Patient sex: F
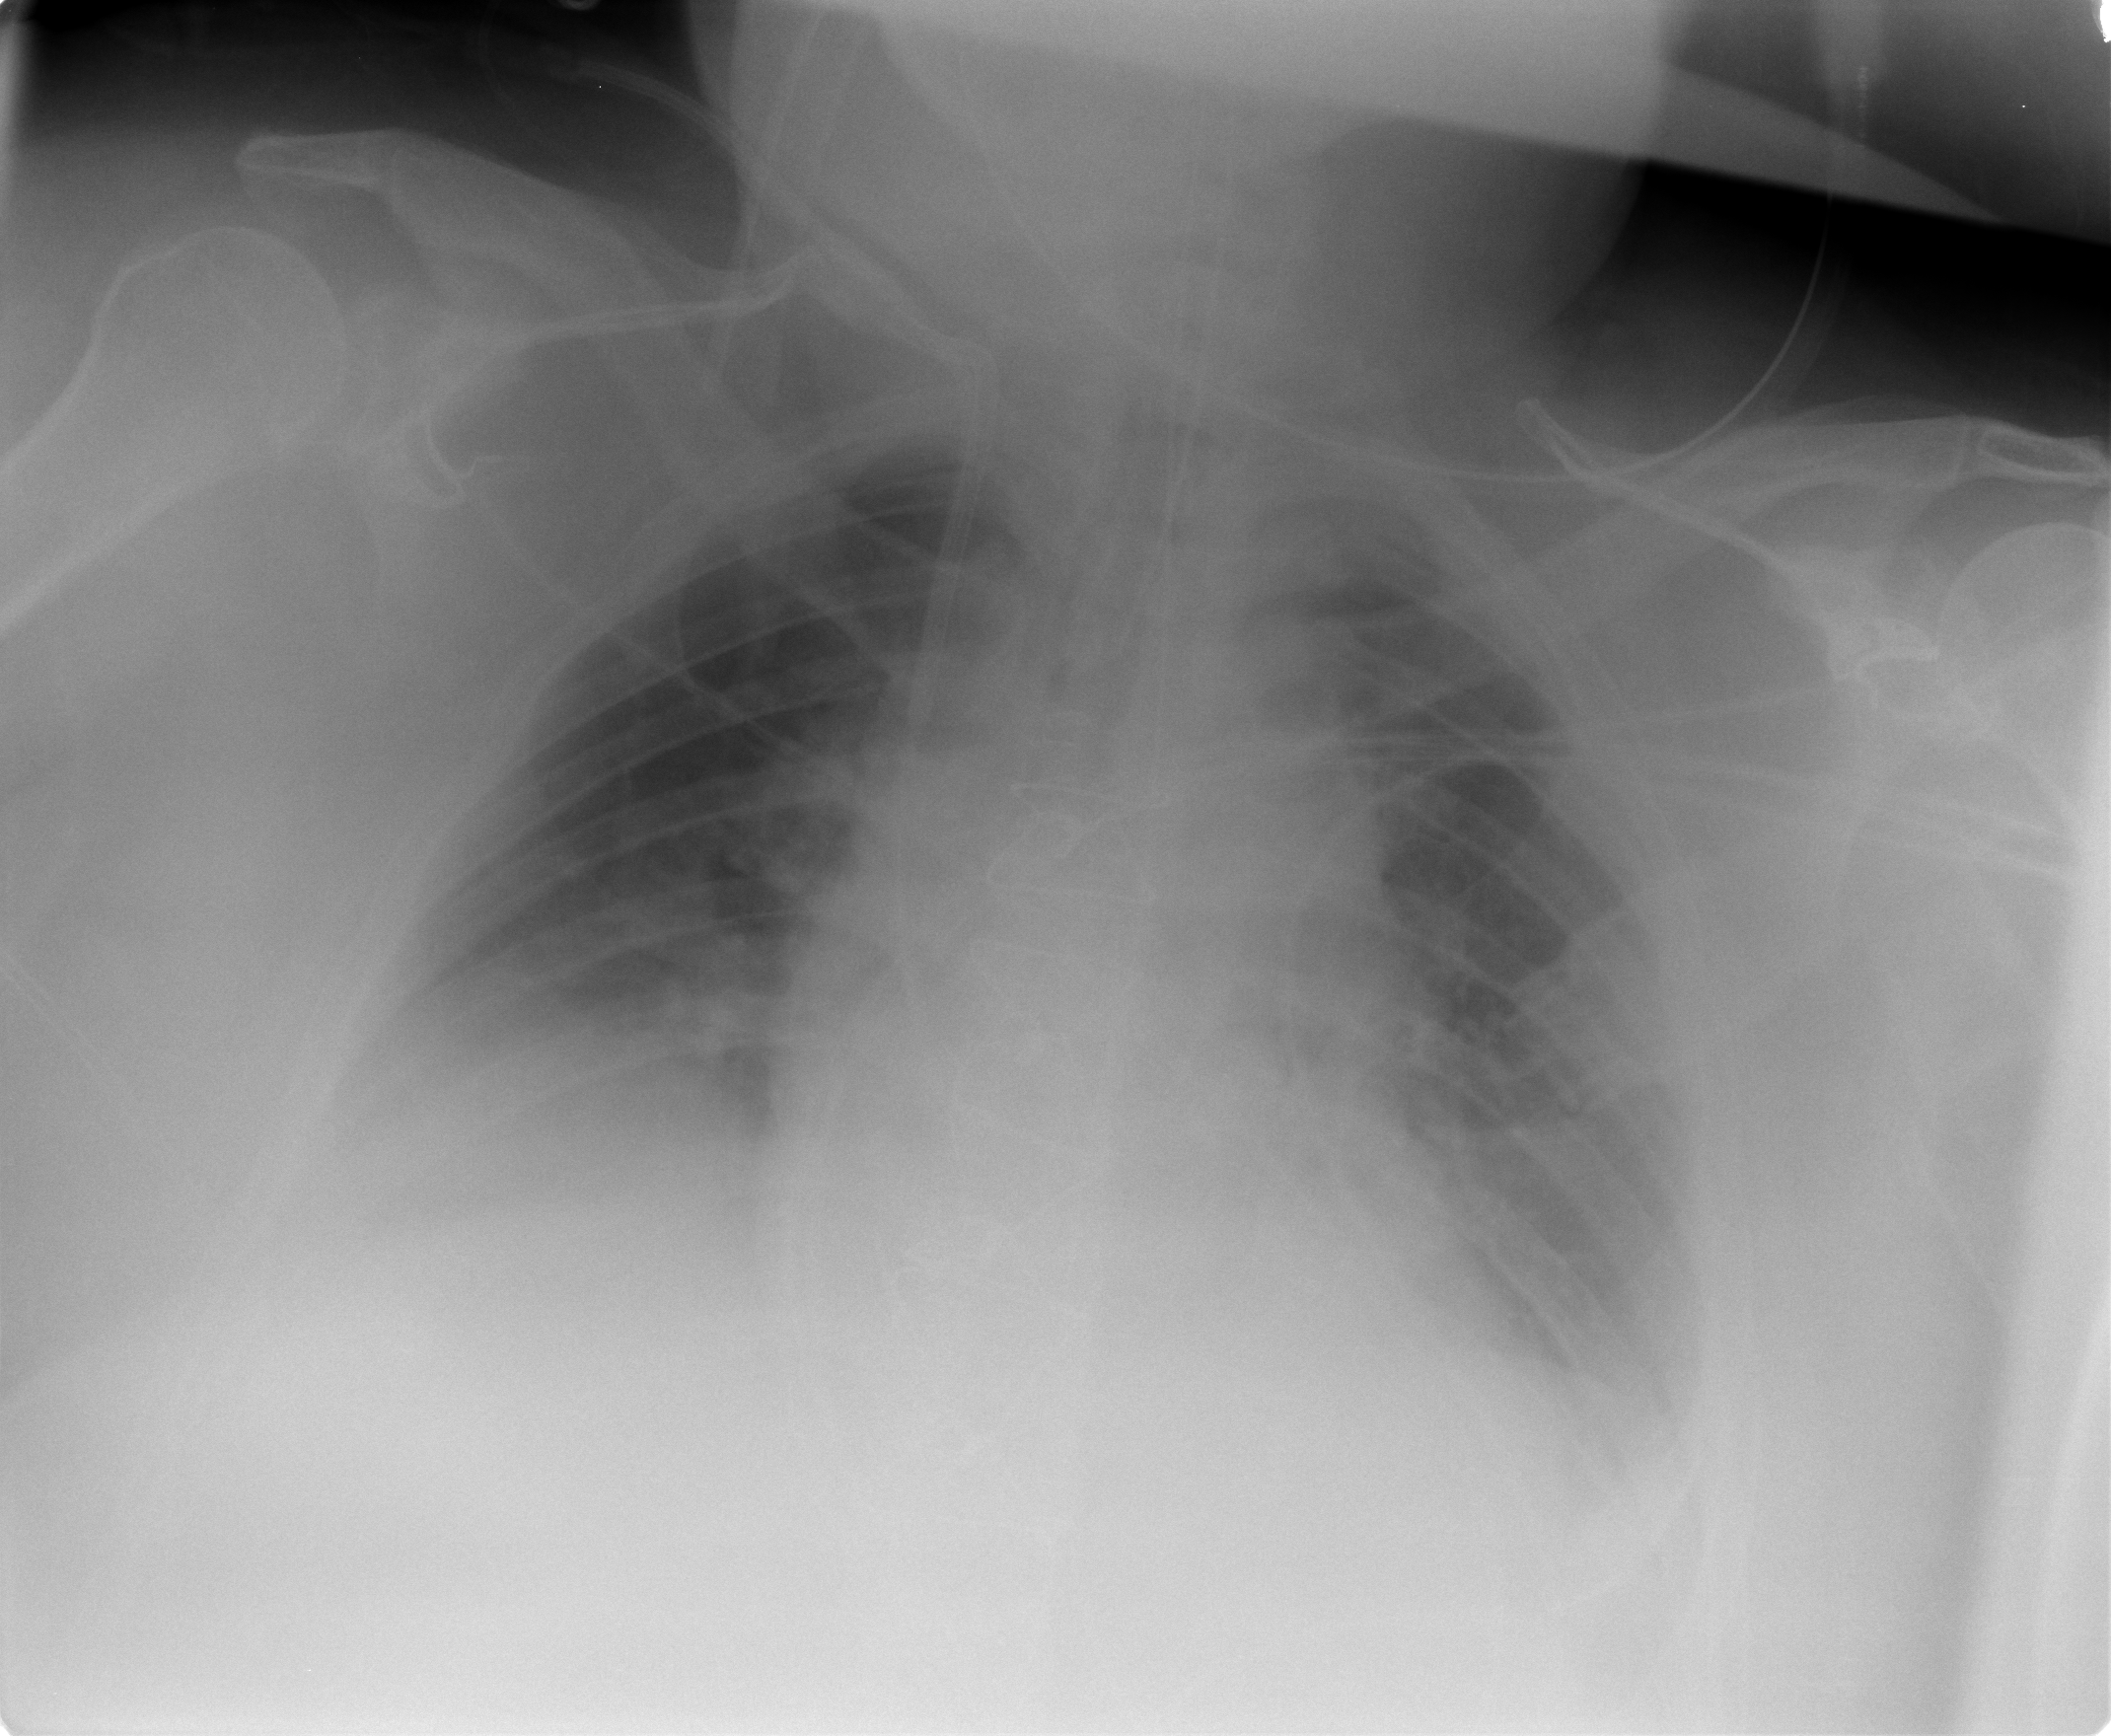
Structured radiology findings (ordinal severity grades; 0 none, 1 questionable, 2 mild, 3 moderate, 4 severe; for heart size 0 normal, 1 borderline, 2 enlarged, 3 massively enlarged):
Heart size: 0
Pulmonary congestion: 0
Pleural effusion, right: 2
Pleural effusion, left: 1
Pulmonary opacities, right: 0
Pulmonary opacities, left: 0
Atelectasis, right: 2
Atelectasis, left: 2